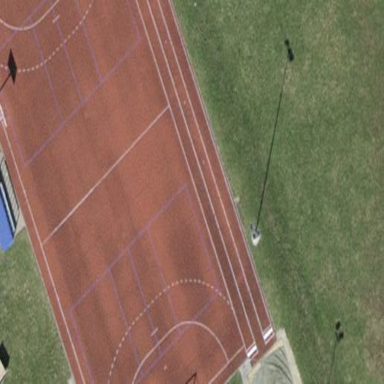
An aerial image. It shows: Multi-sport pitch for leisure and various sports activities.